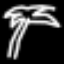
Label: palm tree